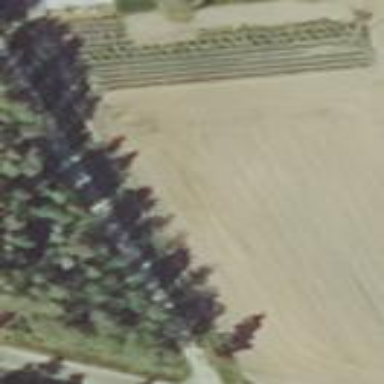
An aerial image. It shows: Orchard.